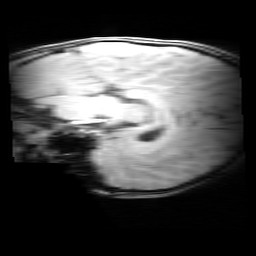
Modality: MP2RAGE
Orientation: sagittal
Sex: female
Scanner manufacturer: siemens
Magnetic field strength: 3 T
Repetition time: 5 s
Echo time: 0.00355 s